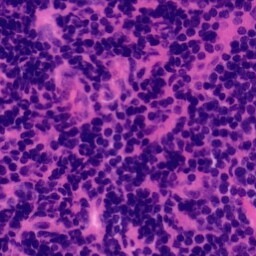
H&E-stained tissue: Tonsil